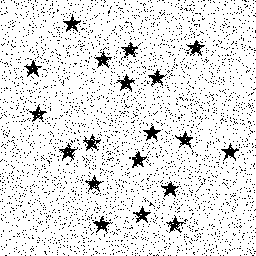
Squares: 0
Triangles: 0
Stars: 19
Total shapes: 19